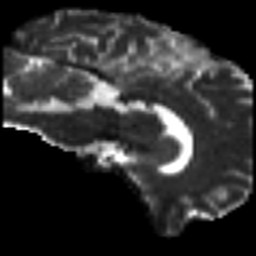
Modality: T2w
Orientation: sagittal
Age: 43
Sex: male
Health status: ill
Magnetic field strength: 3 T
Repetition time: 9 s
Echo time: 0.093 s